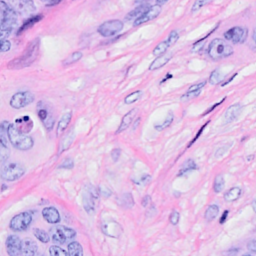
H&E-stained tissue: Breast